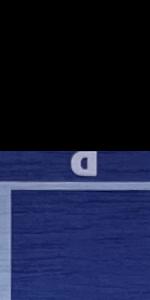
Label: Empty